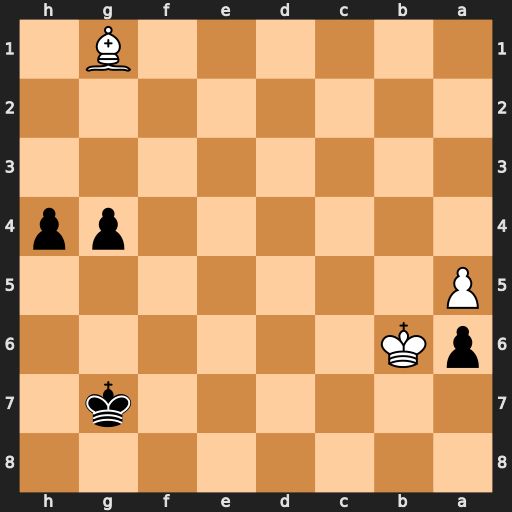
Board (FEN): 8/6k1/pK6/P7/6pp/8/8/6B1
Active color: b
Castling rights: -
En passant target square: -
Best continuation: g3 Bd4+ Kg6 Be5 Kf5 Bb8 Kg4